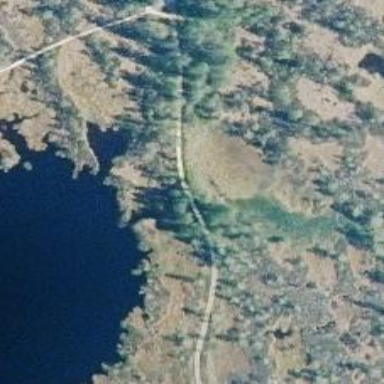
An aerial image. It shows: Path.